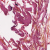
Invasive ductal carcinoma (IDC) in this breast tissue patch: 0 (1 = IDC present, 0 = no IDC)